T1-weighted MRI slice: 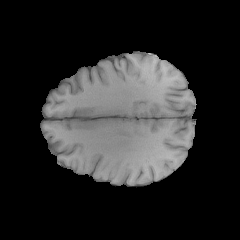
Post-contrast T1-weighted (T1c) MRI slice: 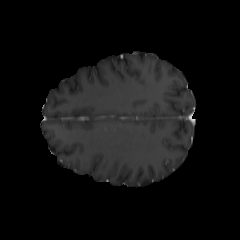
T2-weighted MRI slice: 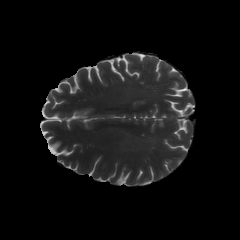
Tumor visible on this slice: no